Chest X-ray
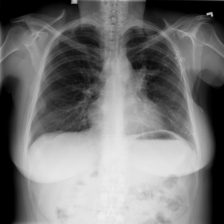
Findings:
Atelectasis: negative
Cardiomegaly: negative
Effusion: negative
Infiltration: negative
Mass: negative
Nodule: negative
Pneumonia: negative
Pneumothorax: negative
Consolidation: negative
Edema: negative
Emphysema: negative
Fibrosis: negative
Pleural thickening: negative
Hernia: negative